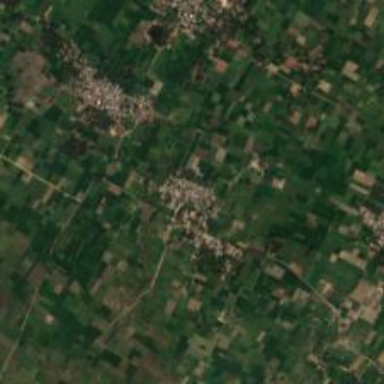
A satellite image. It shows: Village.